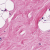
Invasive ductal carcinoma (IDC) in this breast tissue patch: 0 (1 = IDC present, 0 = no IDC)